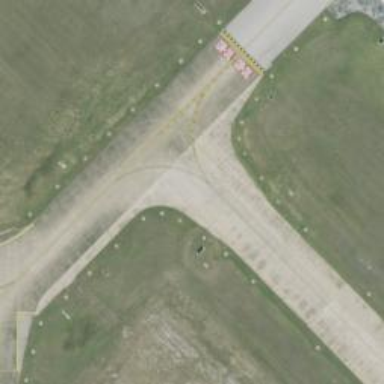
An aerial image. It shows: Image of taxiway at airport.